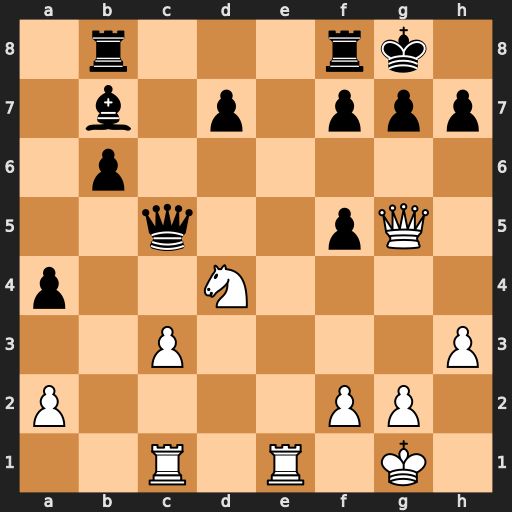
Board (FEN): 1r3rk1/1b1p1ppp/1p6/2q2pQ1/p2N4/2P4P/P4PP1/2R1R1K1
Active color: w
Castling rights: -
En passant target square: -
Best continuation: Nxf5 g6 Re5 f6 Qh6 gxf5 Rxc5